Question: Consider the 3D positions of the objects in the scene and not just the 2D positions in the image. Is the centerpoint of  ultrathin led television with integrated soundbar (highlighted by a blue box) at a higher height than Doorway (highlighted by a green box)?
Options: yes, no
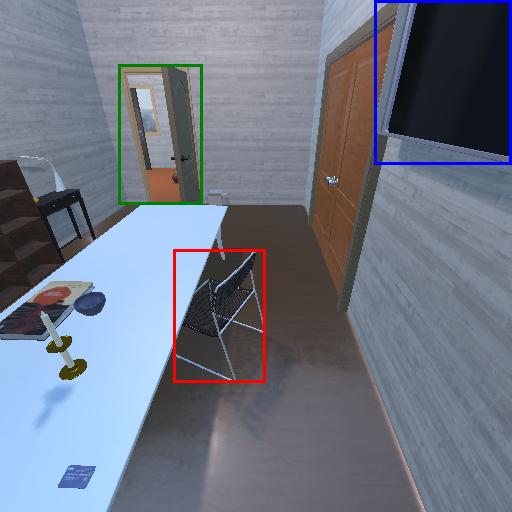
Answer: yes